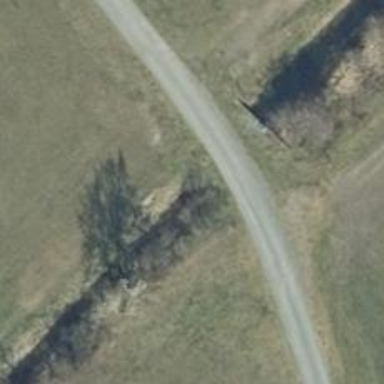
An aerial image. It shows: Culvert tunnel.